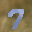
Label: 7